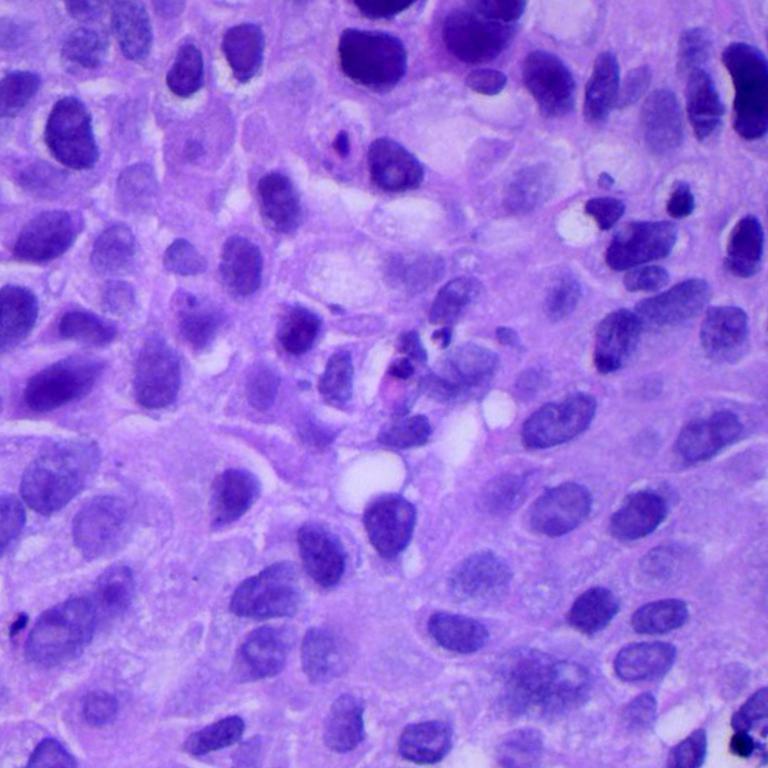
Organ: lung
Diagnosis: squamous carcinomas